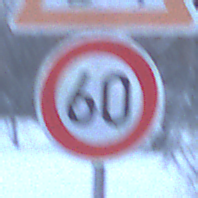
Verkehrszeichen: Geschwindigkeit60
Zusatzzeichen oben: SchleuderOderRutschgefahr
Umgebung: Outdoor, Nature
Tageszeit: Midday
Wetter: Overcast
Licht: Natural
Jahreszeit: Winter
Kontrast: LowContrast